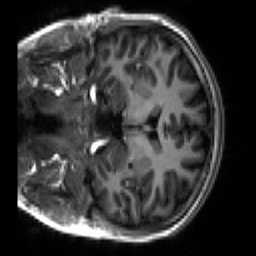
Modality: T1w
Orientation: coronal
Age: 20
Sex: female
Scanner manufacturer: siemens
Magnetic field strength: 3 T
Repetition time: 2.3 s
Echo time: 0.00267 s